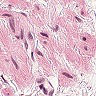
Metastatic tissue present: no